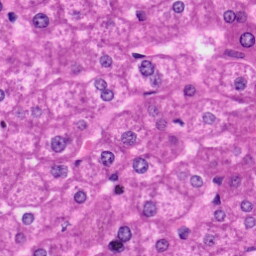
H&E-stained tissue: Liver